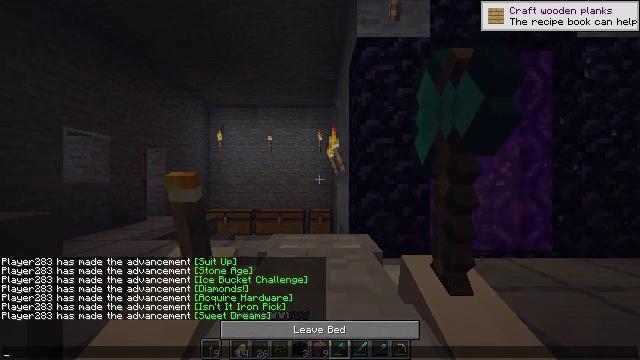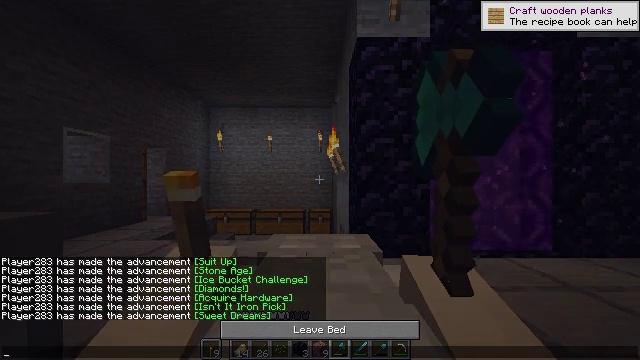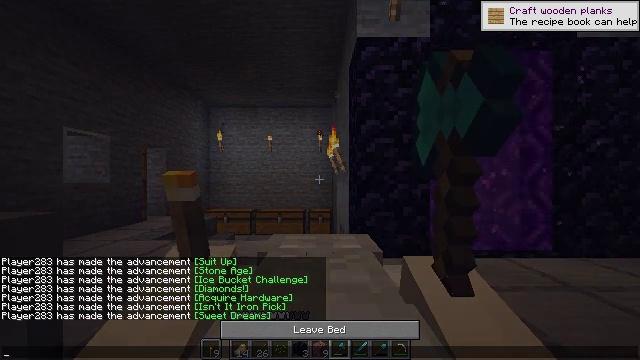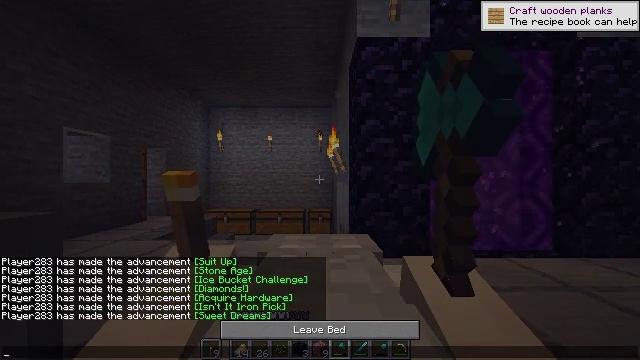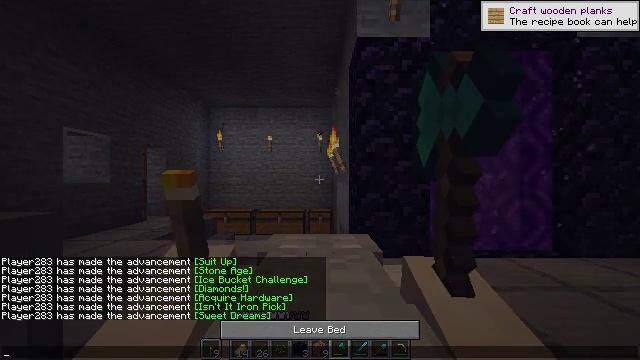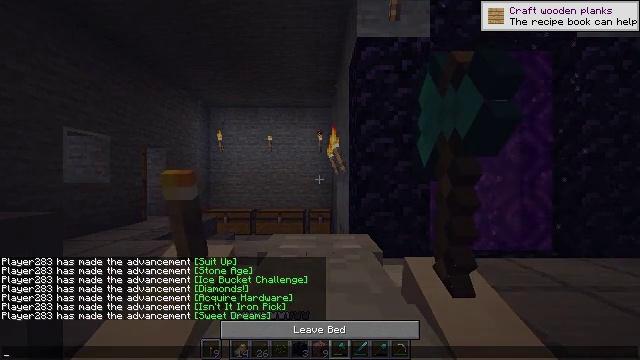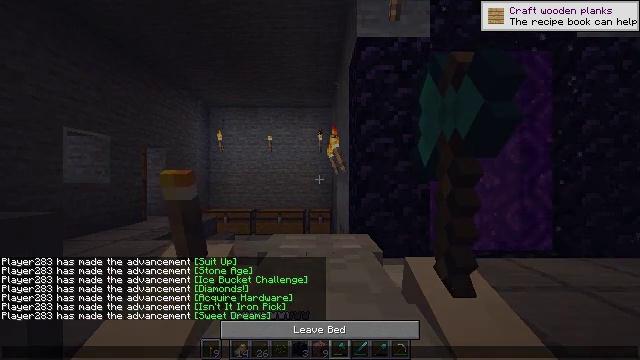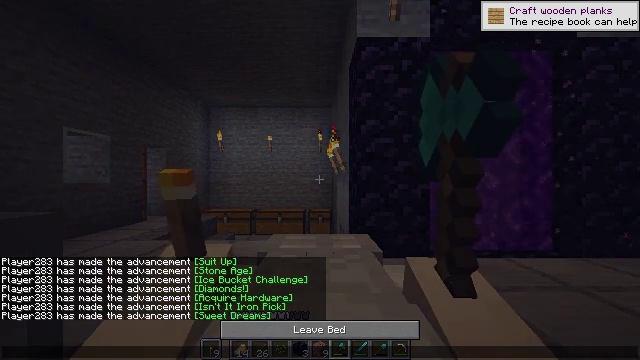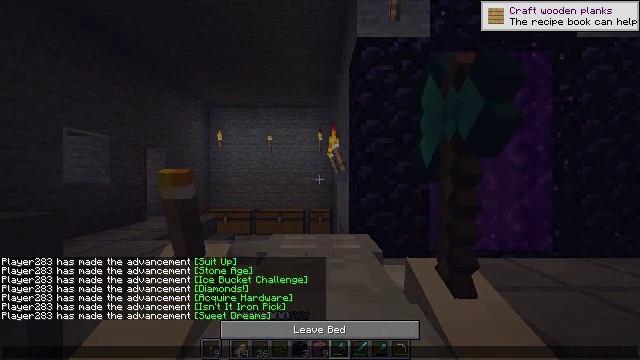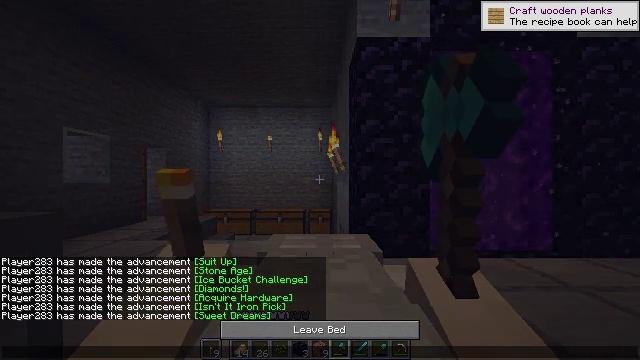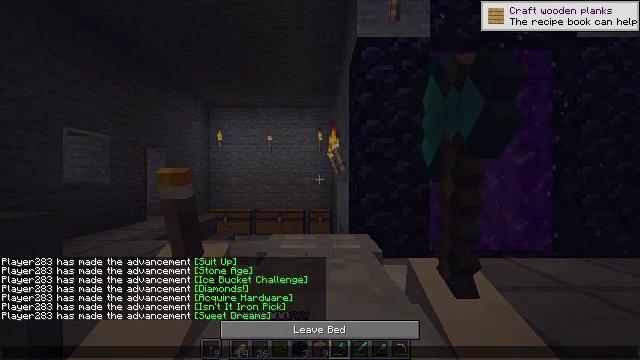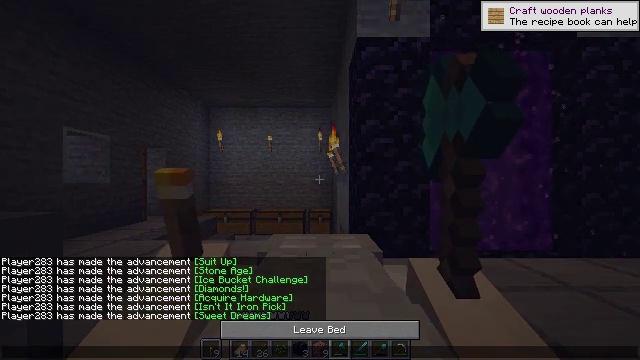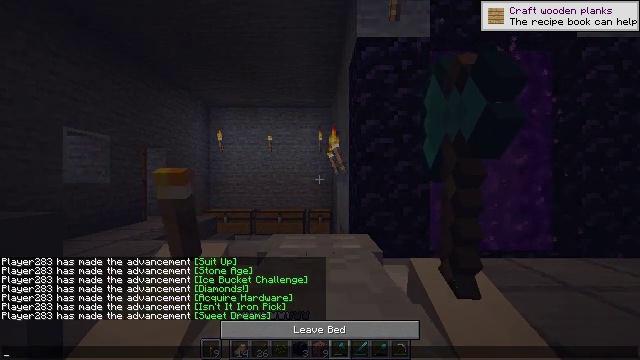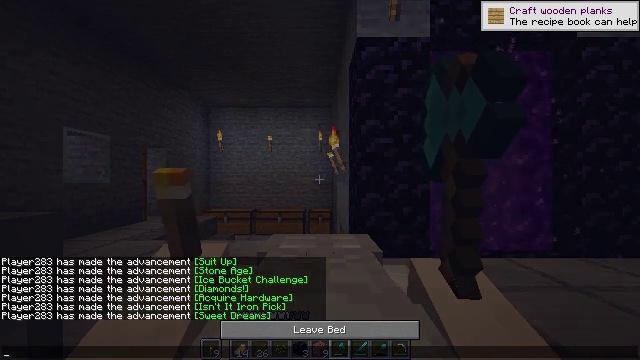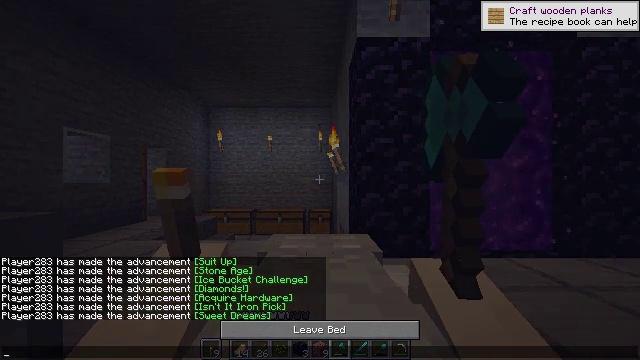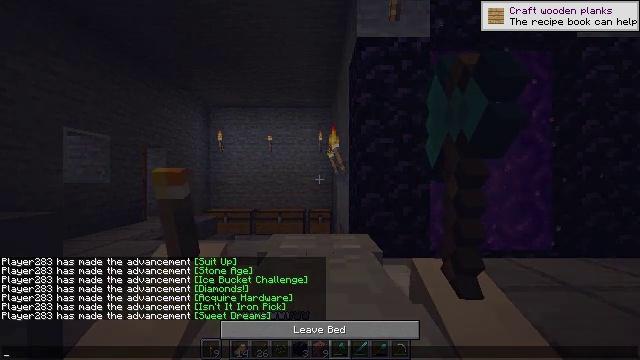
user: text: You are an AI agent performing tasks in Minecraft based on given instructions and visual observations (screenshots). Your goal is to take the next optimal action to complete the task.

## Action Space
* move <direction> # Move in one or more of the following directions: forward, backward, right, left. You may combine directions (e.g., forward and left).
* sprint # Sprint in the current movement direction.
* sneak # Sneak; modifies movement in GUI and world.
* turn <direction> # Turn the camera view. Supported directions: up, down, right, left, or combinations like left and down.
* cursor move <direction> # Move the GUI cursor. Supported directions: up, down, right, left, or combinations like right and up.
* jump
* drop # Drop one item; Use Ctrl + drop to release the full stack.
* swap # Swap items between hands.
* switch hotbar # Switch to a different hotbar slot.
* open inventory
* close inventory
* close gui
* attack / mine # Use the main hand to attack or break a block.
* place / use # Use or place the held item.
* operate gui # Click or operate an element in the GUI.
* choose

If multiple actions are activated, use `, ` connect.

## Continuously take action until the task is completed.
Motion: motion action
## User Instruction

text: Craft a set of rails using iron ingots and a stick.
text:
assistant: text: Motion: no_op
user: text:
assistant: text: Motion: no_op
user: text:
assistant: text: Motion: no_op
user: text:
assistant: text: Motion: no_op
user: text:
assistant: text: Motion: no_op
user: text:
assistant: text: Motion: no_op
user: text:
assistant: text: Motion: no_op
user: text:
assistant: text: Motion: no_op
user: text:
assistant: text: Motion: no_op
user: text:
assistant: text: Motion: no_op
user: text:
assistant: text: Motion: no_op
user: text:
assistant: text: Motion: no_op
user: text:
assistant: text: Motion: no_op
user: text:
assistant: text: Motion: no_op
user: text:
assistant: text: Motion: no_op
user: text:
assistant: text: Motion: no_op
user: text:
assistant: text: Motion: no_op
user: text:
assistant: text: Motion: no_op
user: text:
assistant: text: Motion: no_op
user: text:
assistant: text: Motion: no_op
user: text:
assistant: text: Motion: no_op
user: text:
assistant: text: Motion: no_op
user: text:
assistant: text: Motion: no_op
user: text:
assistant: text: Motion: no_op
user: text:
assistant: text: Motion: no_op
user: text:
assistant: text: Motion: no_op
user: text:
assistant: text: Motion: no_op
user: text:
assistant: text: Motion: no_op
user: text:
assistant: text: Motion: no_op
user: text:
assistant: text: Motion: no_op